Question: I would like to add some text to the header of a jquery UI tab control (see image). It would be good if I could align it on the right side.

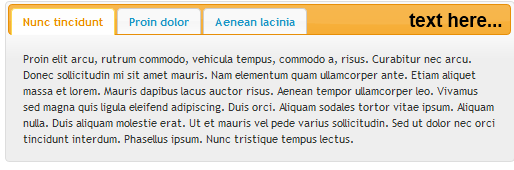
Answer: Something like this
'''
$("#id_of_tab_element").tabs(); //init of your tabs element
var textElement = $("<span></span>");
textElement.text("text here...");
'''
apply styles and append
'''
textElement.css('position', 'absolute');
textElement.css('right', '20px');
$("#id_of_tab_element").append(textElement);
'''
you could also define the styles in css and apply a class to the element
See <URL> fiddle